Question: I am new to jmeter. I successfully installed jmeter into my windows machine. I opened "" under . But the jmeter window is not showing the workbench section in the left panel. I have attached the screenshot below in the .

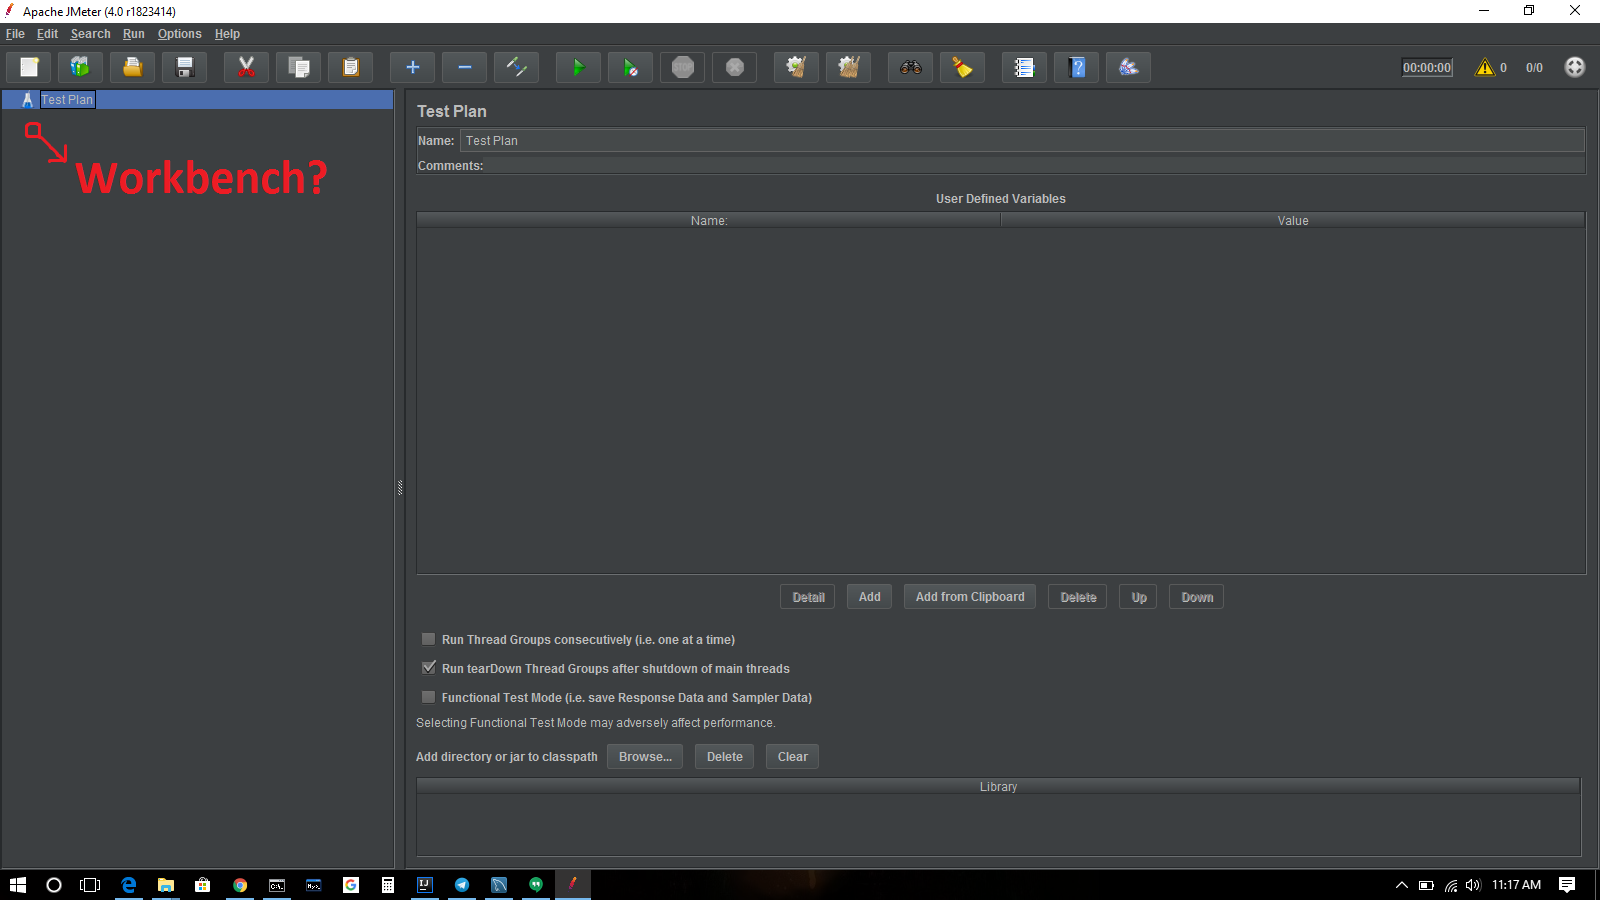
Answer: It's not a bug but a <URL> since JMeter 4:
> Workbench has been dropped from UI, you can now use Non Test Elements as immediate children of Test Plan.
You can now use elements in Test Plan as you used previously in Workbench
You can see also an <URL> that asked why workbench is shown in the first place